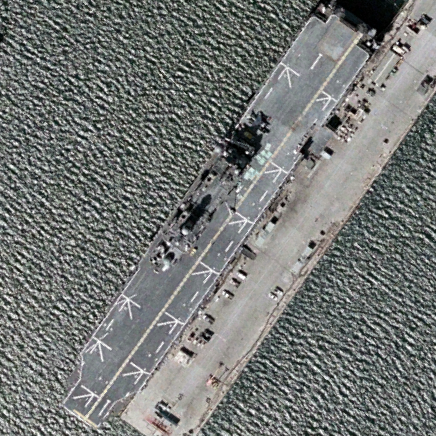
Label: assault